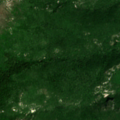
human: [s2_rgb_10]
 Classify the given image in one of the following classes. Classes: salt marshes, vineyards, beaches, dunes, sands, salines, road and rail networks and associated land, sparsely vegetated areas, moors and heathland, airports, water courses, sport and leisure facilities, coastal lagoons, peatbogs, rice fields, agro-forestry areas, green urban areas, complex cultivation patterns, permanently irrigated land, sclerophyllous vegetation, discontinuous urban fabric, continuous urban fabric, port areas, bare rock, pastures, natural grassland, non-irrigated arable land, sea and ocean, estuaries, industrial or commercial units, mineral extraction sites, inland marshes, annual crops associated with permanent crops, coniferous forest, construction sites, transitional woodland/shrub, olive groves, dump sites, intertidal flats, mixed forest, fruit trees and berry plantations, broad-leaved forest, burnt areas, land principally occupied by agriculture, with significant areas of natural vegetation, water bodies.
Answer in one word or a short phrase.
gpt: broad-leaved forest, natural grassland, transitional woodland/shrub